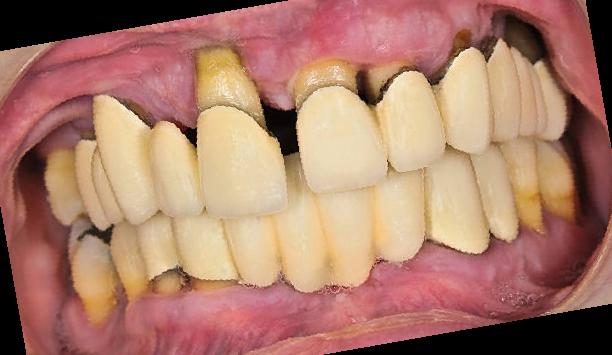
Condition: Calculus